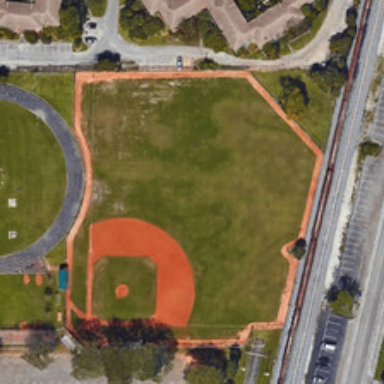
A baseball field and a ground track field are located near a parking lot and two red roof houses .